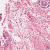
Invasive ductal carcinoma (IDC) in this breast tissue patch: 0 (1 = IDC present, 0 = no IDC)